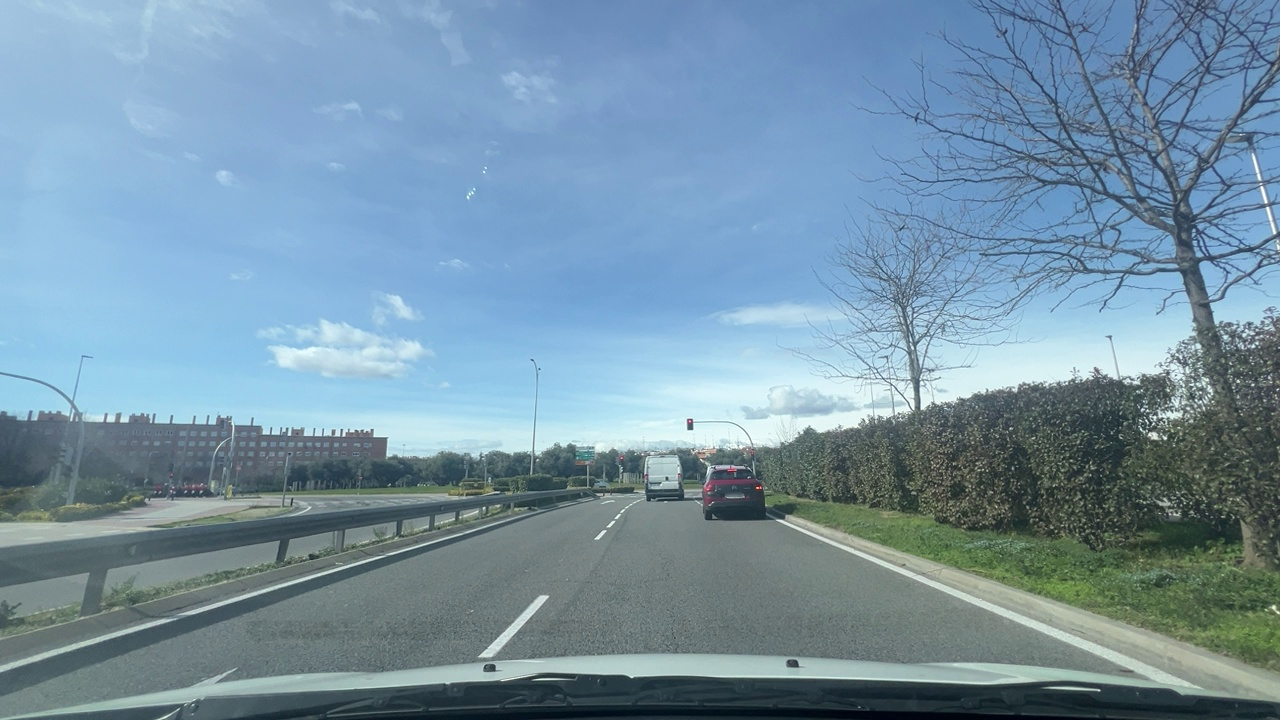
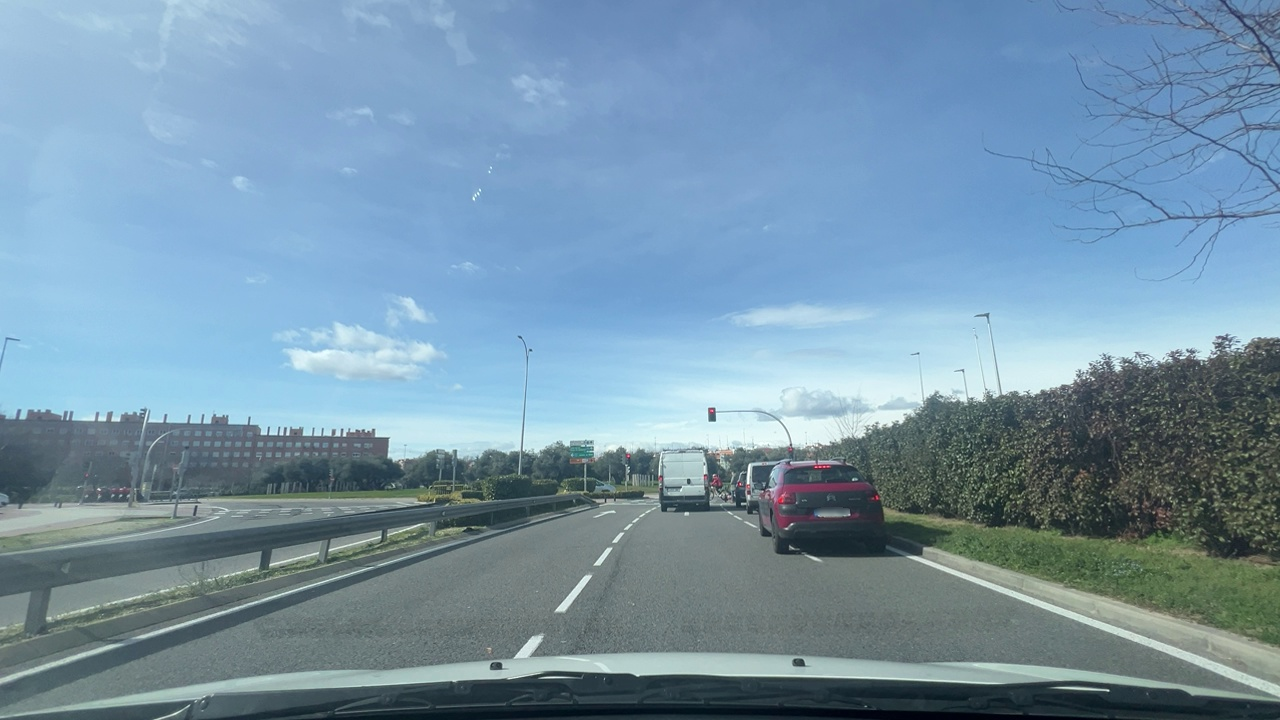
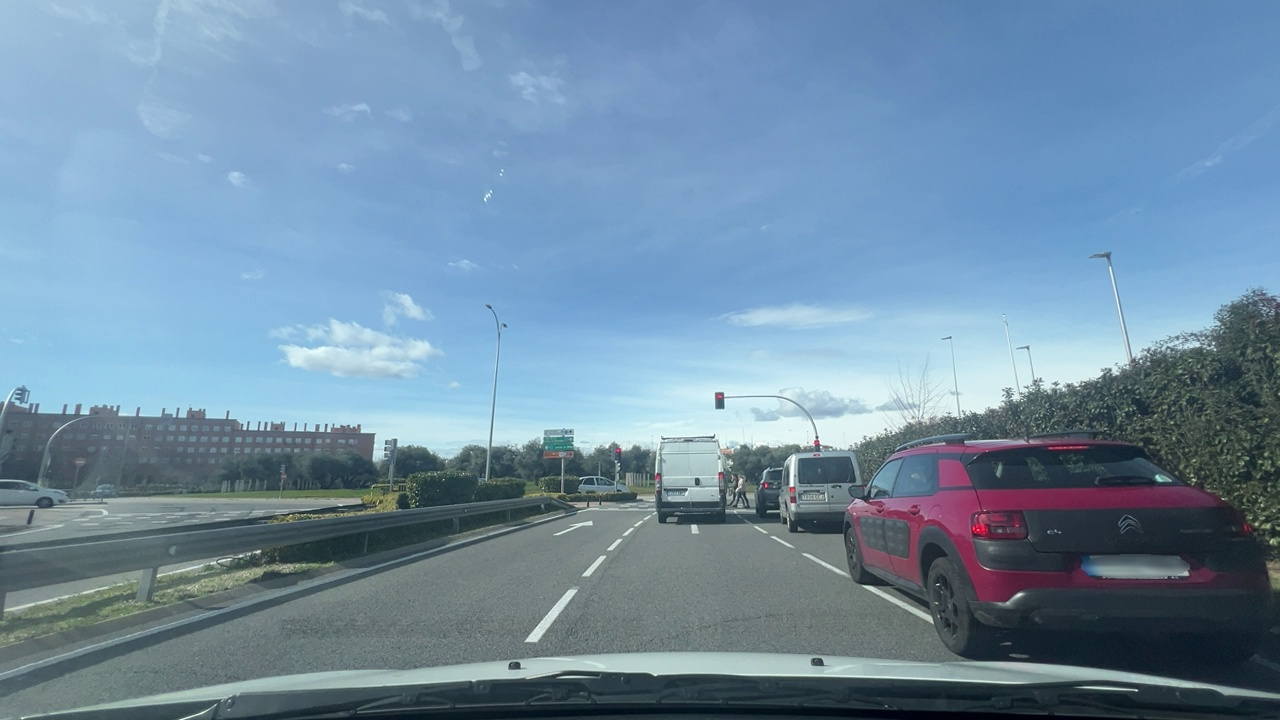
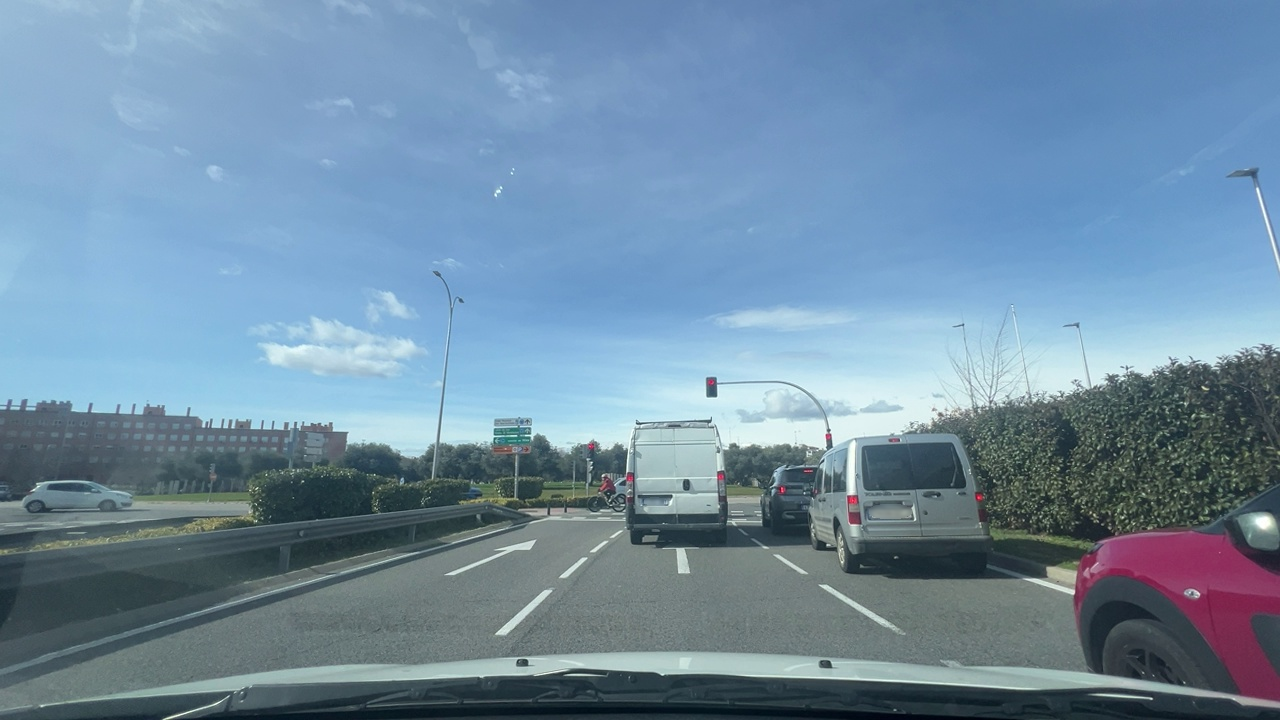
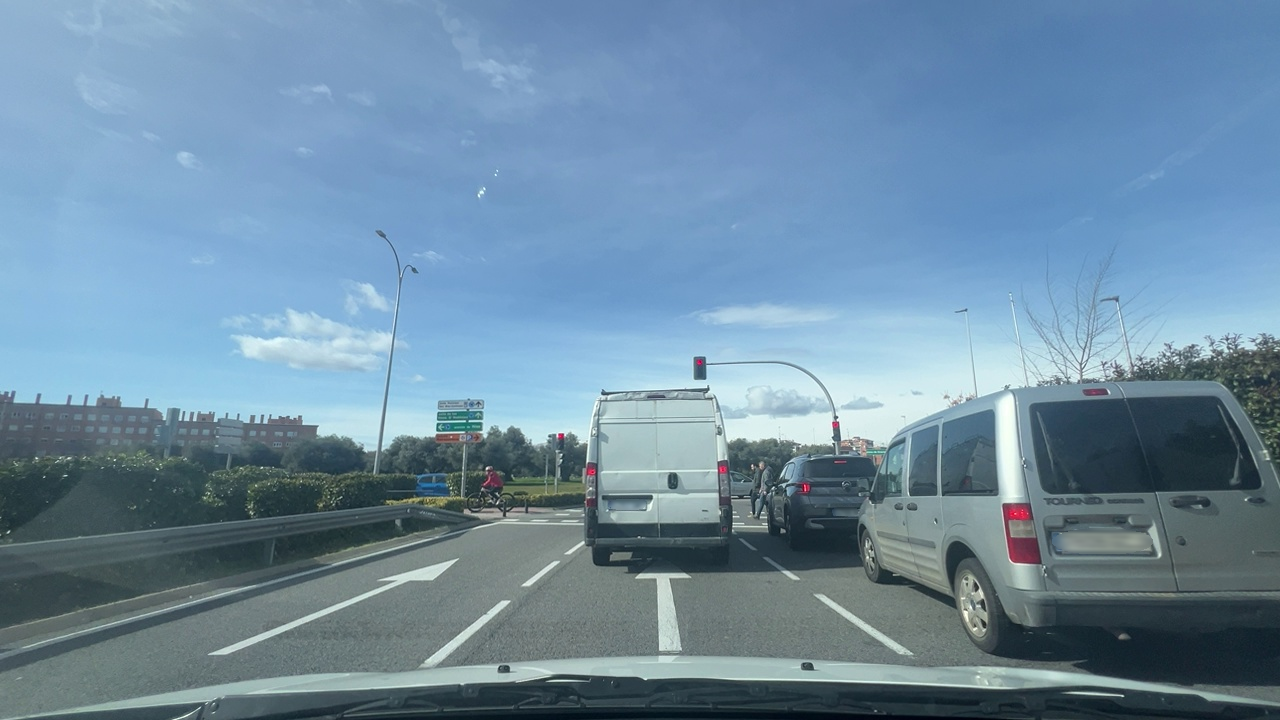
Situation: Traffic light
Question: Do you observe any red traffic light regulating the ego lane?
Answer: Yes
Reasoning: A red traffic light is visible ahead of the three opening lanes. The Ego's lane splits into two, consisting of a right-turn lane and a center lane for continuing straight. The Ego is traveling in the center lane.

Situation: Traffic light
Question: What is the color of the traffic light regulating the ego lane?
Answer: Red
Reasoning: Two red traffic lights are visible for the same direction of travel: one is positioned on an overhead cantilever structure above the lanes, while the other is located on the right-hand side of the roadway.

Situation: Traffic light
Question: Is the ego vehicle positioned in a dedicated right-turn lane before the traffic light?
Answer: No
Reasoning: A red traffic light is visible ahead of the three opening lanes. The Ego's lane splits into two, consisting of a right-turn lane and a center lane for continuing straight. The Ego is traveling in the center lane.

Situation: Traffic light
Question: Is the ego vehicle positioned in a dedicated left-turn lane before the traffic light?
Answer: No
Reasoning: A red traffic light is visible ahead of the three opening lanes. The Ego's lane splits into two, consisting of a right-turn lane and a center lane for continuing straight. The Ego is traveling in the center lane.

Situation: Traffic light
Question: Are multiple traffic lights regulating the ego direction of travel displaying different colors simultaneously?
Answer: Yes
Reasoning: Two red traffic lights are visible for the same direction of travel: one is positioned on an overhead cantilever structure above the lanes, while the other is located on the right-hand side of the roadway.